Question: I have put the '":spring-security-ui:1.0-RC1"' into my 'BuildConfig' and compiled it then I created the 'auth, register and securityInfo' views and controller by using the spring ui command. I also put a user in my db to test it.
However, when I tested it I just get to the login page, after login in I get to the grails page back. However the button 'Register New User and Forgotten Passoword' do not work, I only get redirected to the 'login' page! Even though the file gets correctly rendered to '*.html'.
This is how the view structure looks like:

My 'URLMappings' look like that:
'''
class UrlMappings {
static mappings = {
"/$controller/$action?/$id?(.${format})?"{
constraints {
// apply constraints here
}
}
"/"(view:"/index")
"500"(view:'/error')
}
}
'''
I would appreciate your answer on my problem!
This is my 'auth.gsp':
'''
<html>
<head>
<title><g:message code='spring.security.ui.login.title'/></title>
<meta name='layout' content='register'/>
</head>
<body>
<p/>
<div class="login s2ui_center ui-corner-all" style='text-align:center;'>
<div class="login-inner">
<form action='${postUrl}' method='POST' id="loginForm" name="loginForm" autocomplete='off'>
<div class="sign-in">
<h1><g:message code='spring.security.ui.login.signin'/></h1>
<table>
<tr>
<td><label for="username"><g:message code='spring.security.ui.login.username'/></label></td>
<td><input name="j_username" id="username" size="20" /></td>
</tr>
<tr>
<td><label for="password"><g:message code='spring.security.ui.login.password'/></label></td>
<td><input type="password" name="j_password" id="password" size="20" /></td>
</tr>
<tr>
<td colspan='2'>
<input type="checkbox" class="checkbox" name="${rememberMeParameter}" id="remember_me" checked="checked" />
<label for='remember_me'><g:message code='spring.security.ui.login.rememberme'/></label> |
<span class="forgot-link">
<g:link controller='register' action='forgotPassword'><g:message code='spring.security.ui.login.forgotPassword'/></g:link>
</span>
</td>
</tr>
<tr>
<td colspan='2'>
<s2ui:linkButton elementId='register' controller='register' messageCode='spring.security.ui.login.register'/>
<s2ui:submitButton elementId='loginButton' form='loginForm' messageCode='spring.security.ui.login.login'/>
</td>
</tr>
</table>
</div>
</form>
</div>
</div>
<script>
$(document).ready(function() {
$('#username').focus();
});
<s2ui:initCheckboxes/>
</script>
</body>
</html>
'''
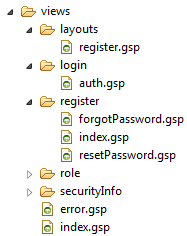
Answer: You probably need to add the following two rules in your 'grails.plugin.springsecurity.controllerAnnotations.staticRules'. It is in the 'Config.groovy' file.
'''
'/register/index': ['permitAll'],
'/register/forgotPassword': ['permitAll'],
'''
Otherwise, the spring security will bump your request back to the login/auth screen.